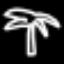
Label: palm tree